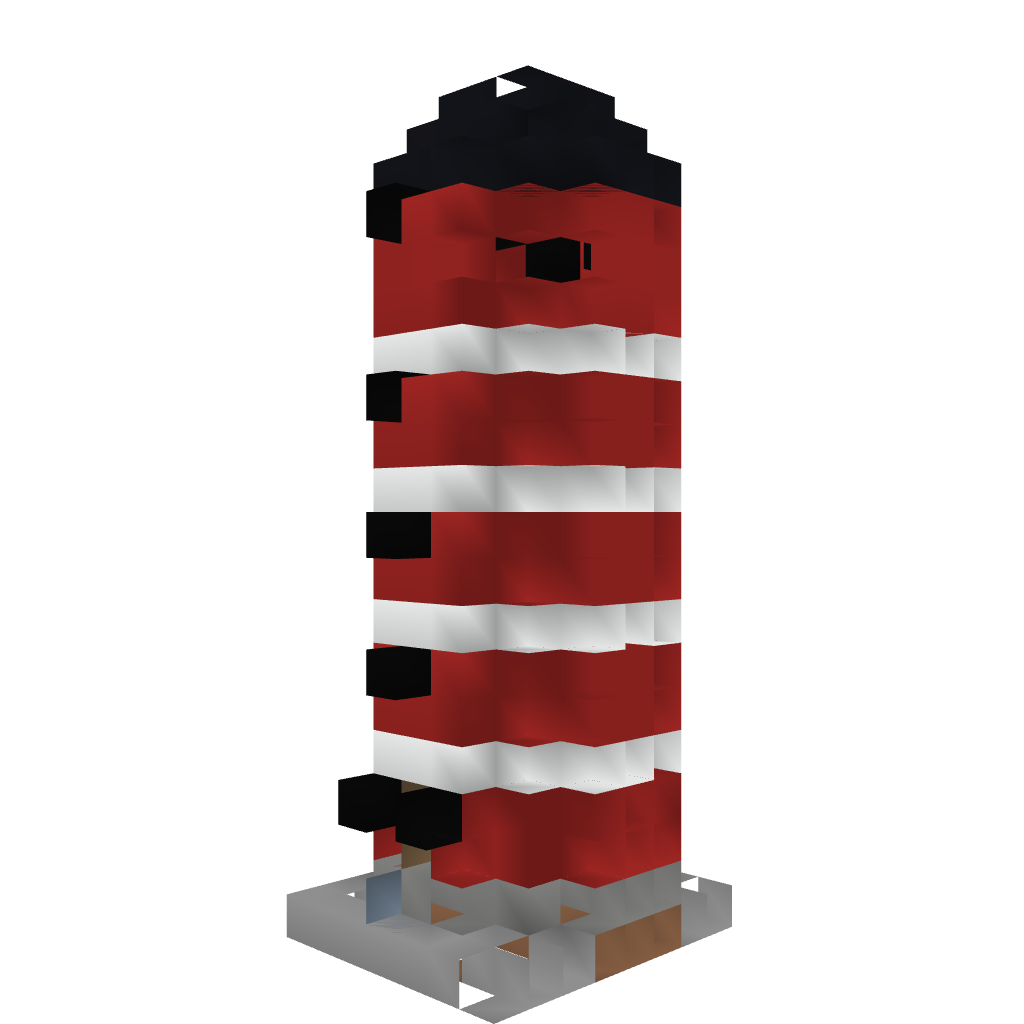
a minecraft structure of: Storage Silo